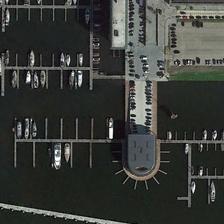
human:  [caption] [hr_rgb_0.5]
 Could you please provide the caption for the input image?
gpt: some boats are in a port near a wharf .

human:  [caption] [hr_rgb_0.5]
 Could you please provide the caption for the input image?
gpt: some boats are in a port near a wharf .

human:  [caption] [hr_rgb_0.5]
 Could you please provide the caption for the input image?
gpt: some boats are in a port near a wharf .

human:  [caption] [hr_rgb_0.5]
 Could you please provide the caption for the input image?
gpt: some boats are in a port near a wharf .

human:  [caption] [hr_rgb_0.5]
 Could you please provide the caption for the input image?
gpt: some boats are in a port near a wharf .